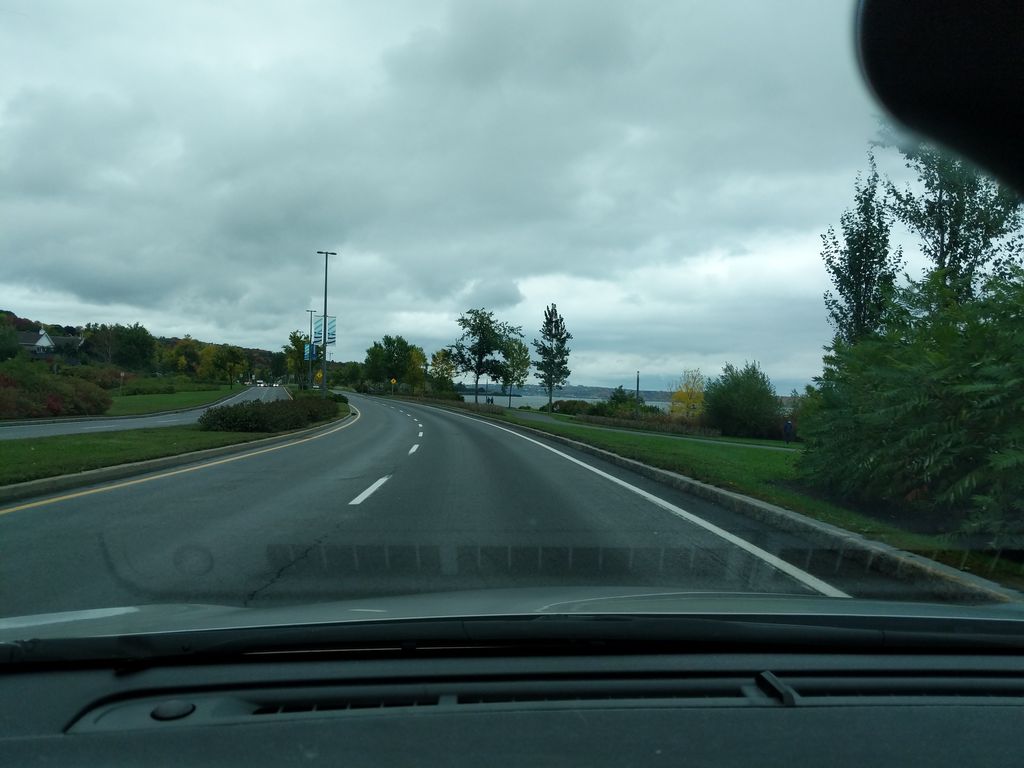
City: quebec_city